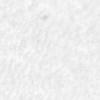
Label: no_change